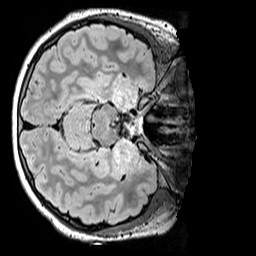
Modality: FLAIR
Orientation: axial
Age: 13
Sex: male
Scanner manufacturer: siemens
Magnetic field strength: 3 T
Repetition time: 5 s
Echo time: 0.388 s